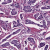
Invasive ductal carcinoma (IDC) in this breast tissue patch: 1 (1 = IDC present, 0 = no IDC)